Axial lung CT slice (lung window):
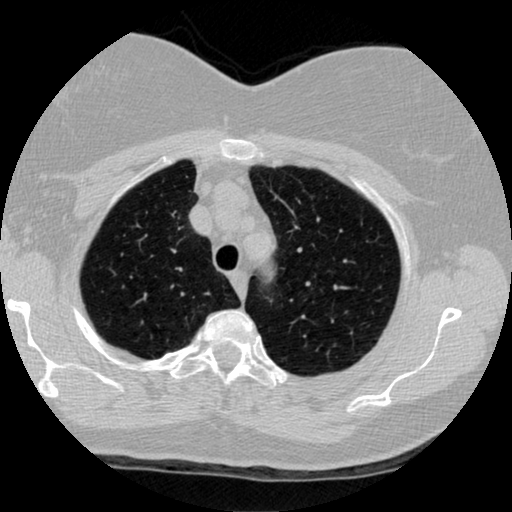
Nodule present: no